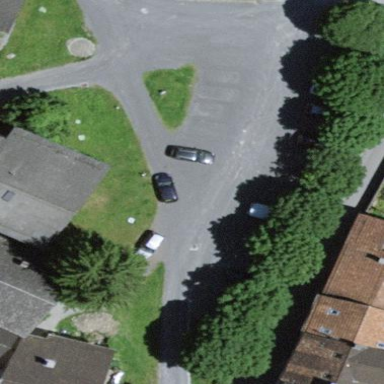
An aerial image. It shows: Square with fine gravel surface.